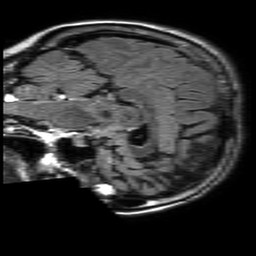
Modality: FLAIR
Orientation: sagittal
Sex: female
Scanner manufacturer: philips
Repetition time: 11 s
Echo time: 0.125 s